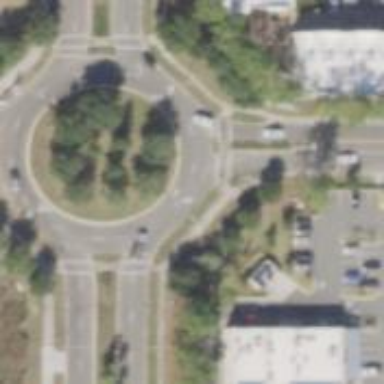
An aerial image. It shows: Footway crossing traffic island.